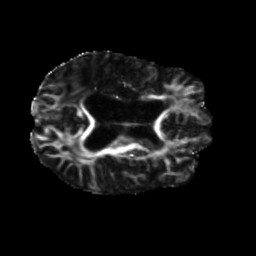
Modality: FA
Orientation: axial
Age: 58
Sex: male
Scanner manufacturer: siemens
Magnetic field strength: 3 T
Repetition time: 5.25 s
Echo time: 0.08 s